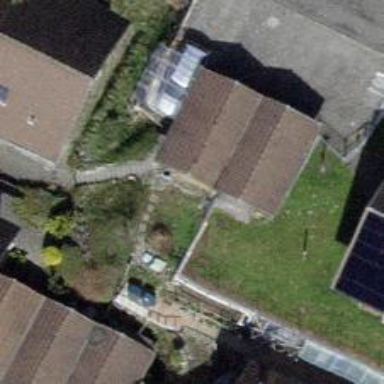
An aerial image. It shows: Garage.